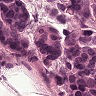
Metastatic tissue present: yes